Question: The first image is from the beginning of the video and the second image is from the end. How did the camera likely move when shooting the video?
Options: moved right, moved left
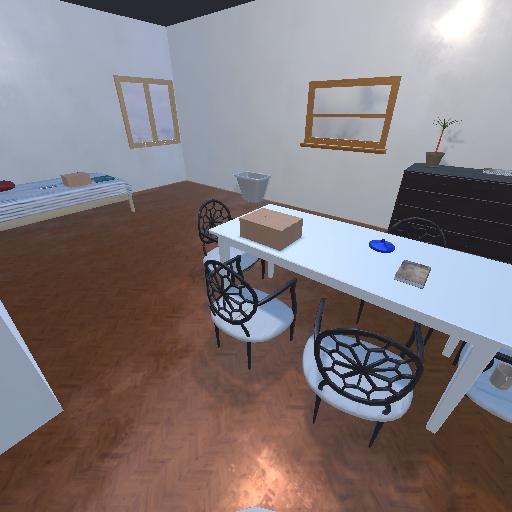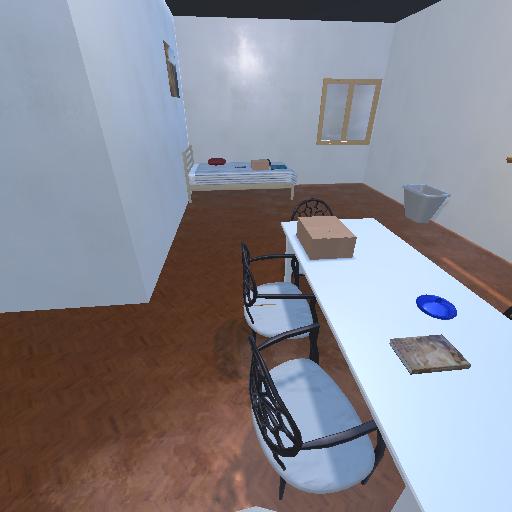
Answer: moved right